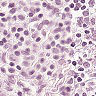
Metastatic tissue present: no